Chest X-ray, PA view. Patient: 19 years old, sex F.
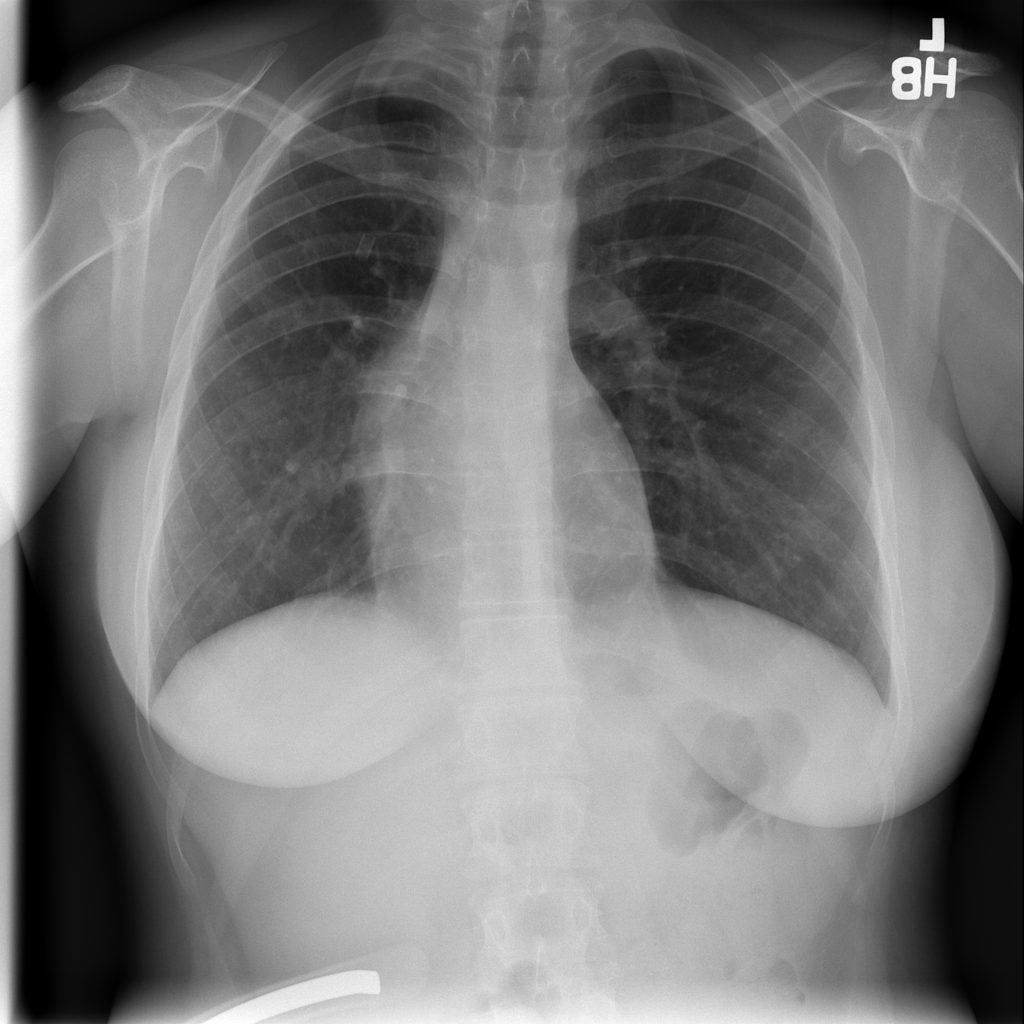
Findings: Fibrosis